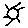
Label: sun